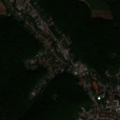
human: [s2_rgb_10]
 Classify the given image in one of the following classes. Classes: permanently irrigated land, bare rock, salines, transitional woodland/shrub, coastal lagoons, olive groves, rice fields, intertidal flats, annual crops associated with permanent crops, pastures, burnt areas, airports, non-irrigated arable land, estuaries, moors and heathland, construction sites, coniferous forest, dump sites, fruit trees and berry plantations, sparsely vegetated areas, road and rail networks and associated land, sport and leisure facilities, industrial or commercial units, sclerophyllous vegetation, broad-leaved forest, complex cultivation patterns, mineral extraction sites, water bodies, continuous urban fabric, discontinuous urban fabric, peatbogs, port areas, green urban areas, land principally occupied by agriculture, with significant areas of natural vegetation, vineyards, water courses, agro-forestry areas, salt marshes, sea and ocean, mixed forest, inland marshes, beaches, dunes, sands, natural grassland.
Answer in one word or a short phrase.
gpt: discontinuous urban fabric, pastures, broad-leaved forest